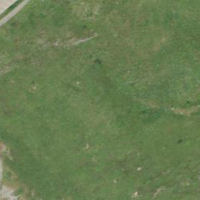
EUNIS habitat code: 26
Species observed at this site:
Pimpinella major